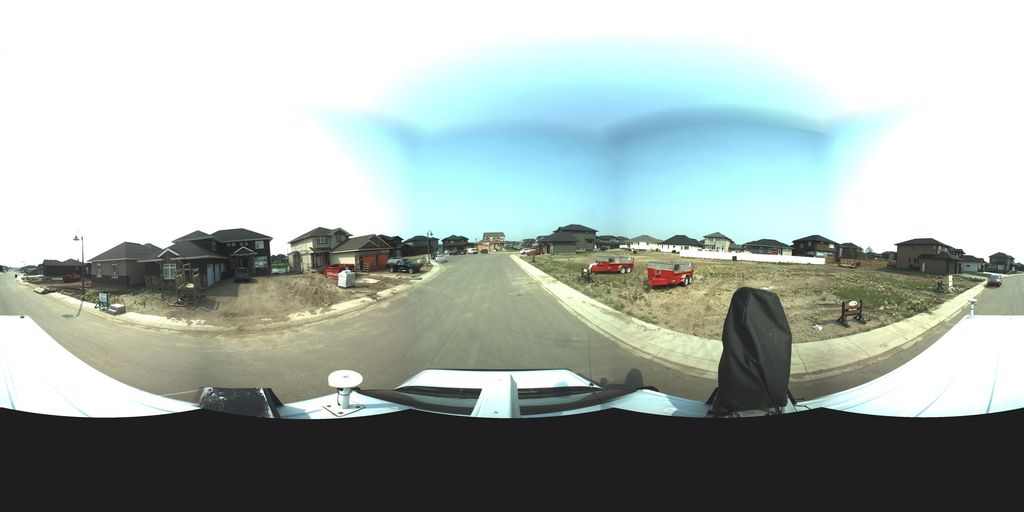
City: saskatoon